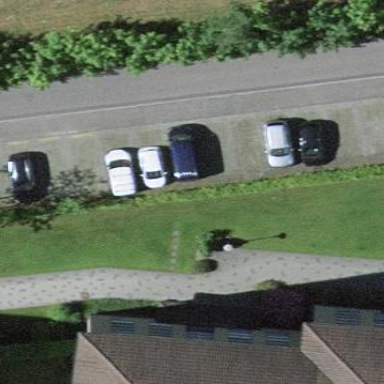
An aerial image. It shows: Street-side parking area.